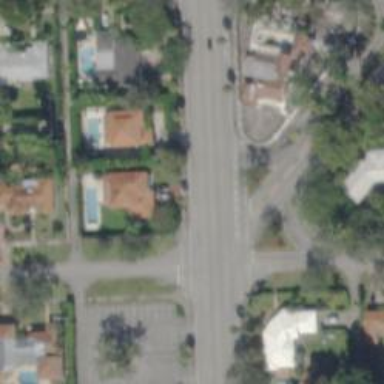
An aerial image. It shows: Stop road.